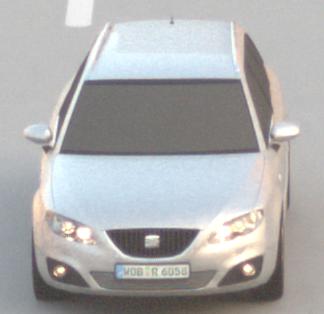
Make: SEAT
Model: Exeo ST 1.6
Detailed model: Exeo (3R) ST
Model produced from: 2010/05
Model produced until: 2010/08
Doors: 5
Color: white
Road condition: dry road
Daytime: sunrise or sunset
Contrast: low contrast